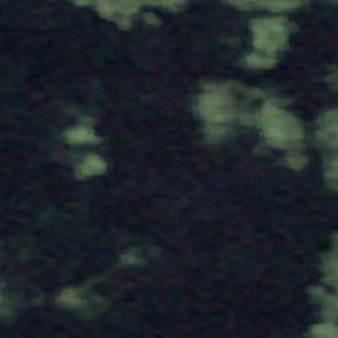
Label: other